Question: I am working on QTableView inside a QStandardItemModel. I am using the QTextEdit class inside a class derived from a QItemDelegate. It includes text edit inside cells of every column see the attached picture.
Is it possible to exclude tableView, Third column (all cells) from including this text edit ?
Means I do not want this text edit inside 3rd column cells.
Here is my initialising code for tableview :--
'''
//Set model & deligate
ui->testCaseTableView->setModel(model);
ui->testCaseTableView->setItemDelegate(mydeligate);
'''
Here is my code for the deligate :---
'''
QWidget* textViewDeligate::createEditor(QWidget *parent, const QStyleOptionViewItem &option, const QModelIndex &index) const
{
QTextEdit *tableEdit = new QTextEdit(parent);
return tableEdit;
}
void textViewDeligate::setEditorData ( QWidget * editor, const QModelIndex & index ) const
{
QString value = index.model()->data(index,Qt::EditRole).toString();
QTextEdit *tableEditCopy = static_cast<QTextEdit*>(editor);
tableEditCopy->setPlainText(value);
}
void textViewDeligate::setModelData ( QWidget * editor, QAbstractItemModel * model, const QModelIndex & index ) const
{
QTextEdit *tableEditCopy = static_cast<QTextEdit*>(editor);
QString str = tableEditCopy->toPlainText();
model->setData(index, str, Qt::EditRole);
}
void textViewDeligate::updateEditorGeometry ( QWidget *editor, const QStyleOptionViewItem & option, const QModelIndex & index ) const
{
}
'''

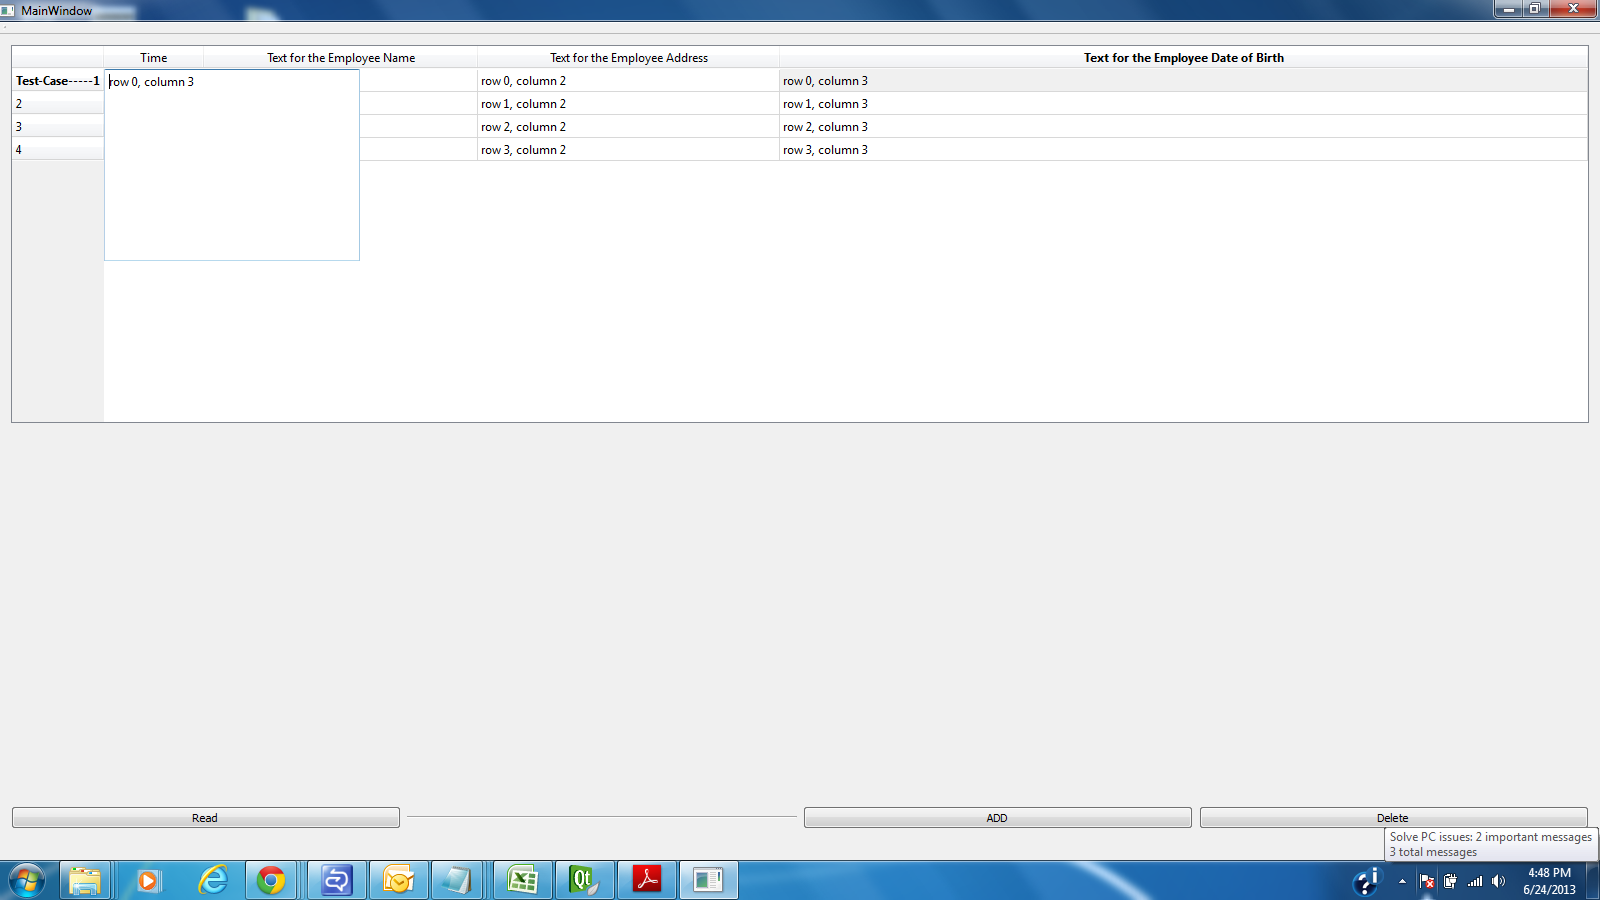
Answer: You can use 'QAbstractItemView::setItemDelegateForColumn' method to disable the delegate in a column:
'''
ui->testCaseTableView->setItemDelegate(mydelegate);
ui->testCaseTableView->setItemDelegateForColumn(2, 0);
'''